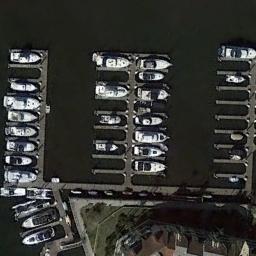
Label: harbor